Field crop: maize
Growth stage: 1
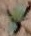
Species: datura